Field crop: maize
Growth stage: 2
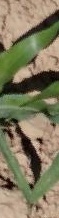
Species: maize